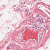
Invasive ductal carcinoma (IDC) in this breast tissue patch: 0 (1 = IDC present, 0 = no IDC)